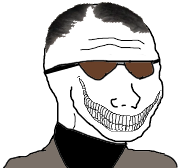
Label: 5_Oomer